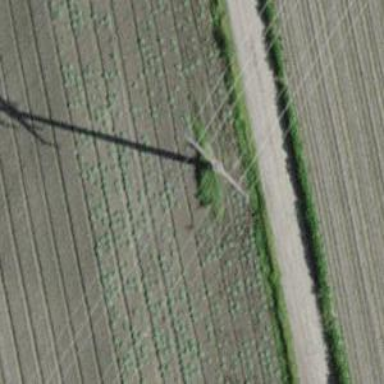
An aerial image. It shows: Power line in the image.